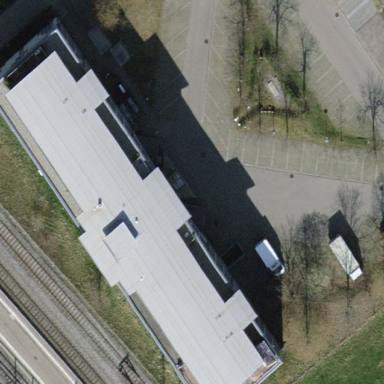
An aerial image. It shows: Office building.